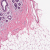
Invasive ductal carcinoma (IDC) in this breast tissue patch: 0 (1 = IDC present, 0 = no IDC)